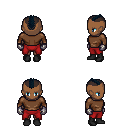
a pixel art fantasy rpg character, female body template, human, dark skin, brown long-sleeve shirt, red pants, raven short mohawk hairstyle, metal gloves, black shoes, four views (front, back, left, right), 2x2 character sprite sheet, small pixel art, hard edges, no anti-aliasing